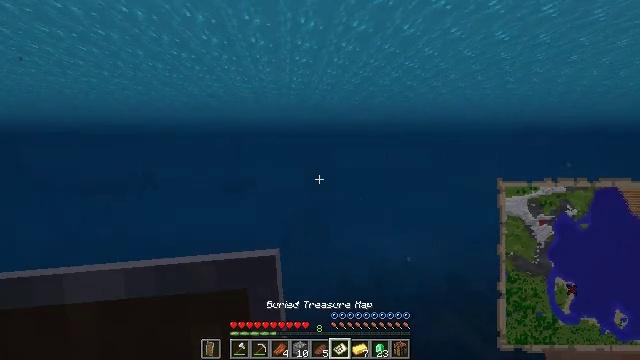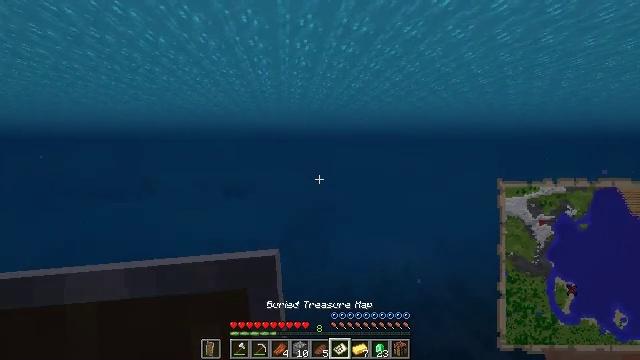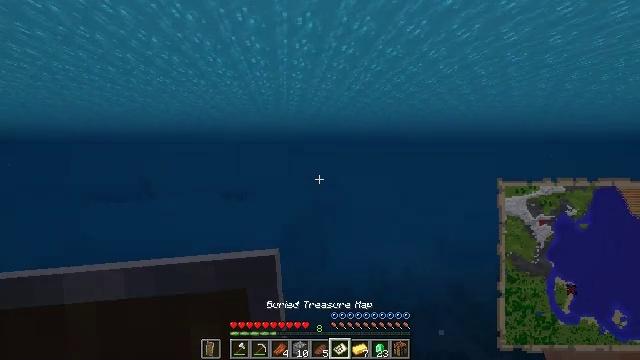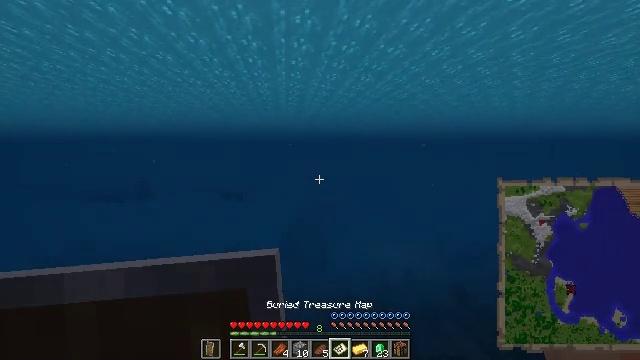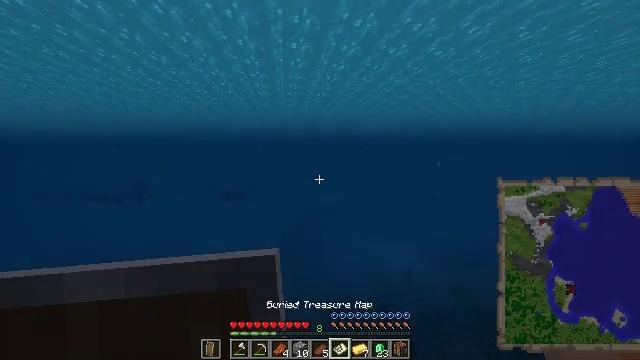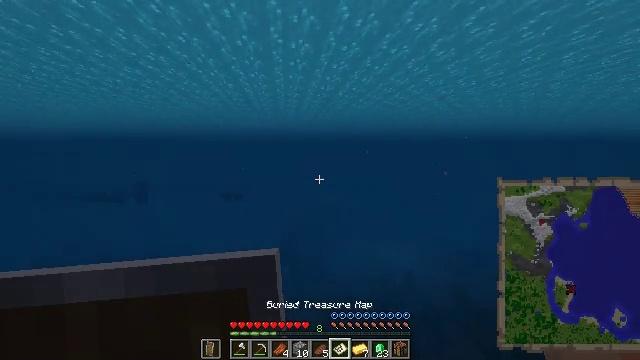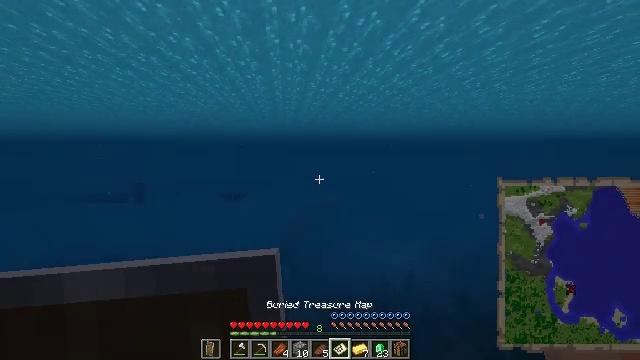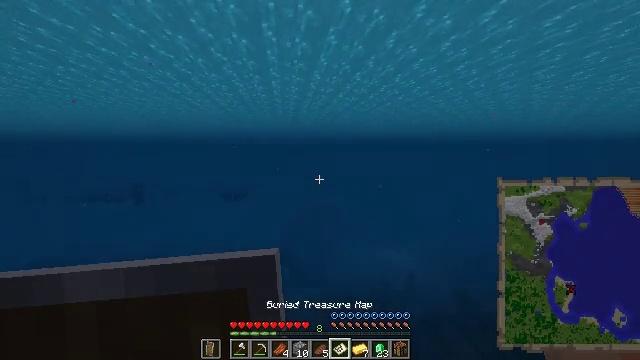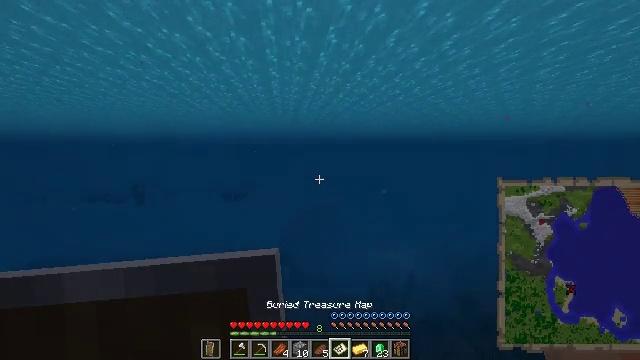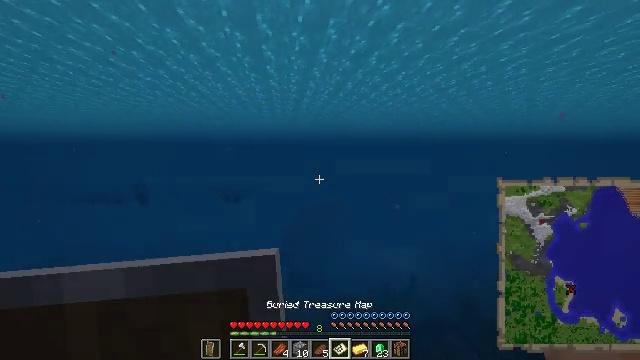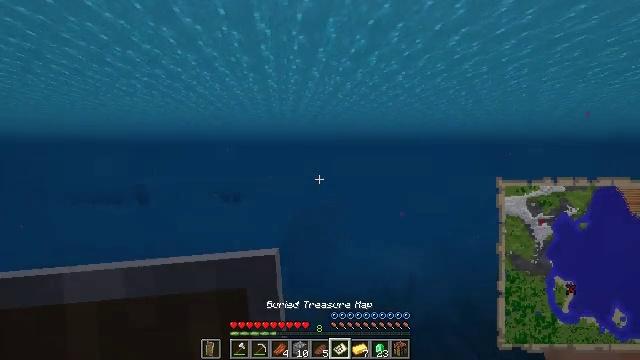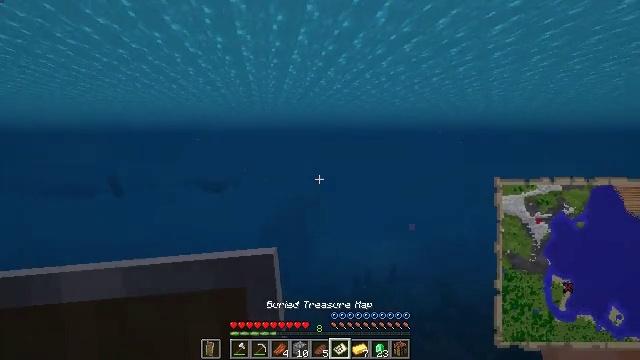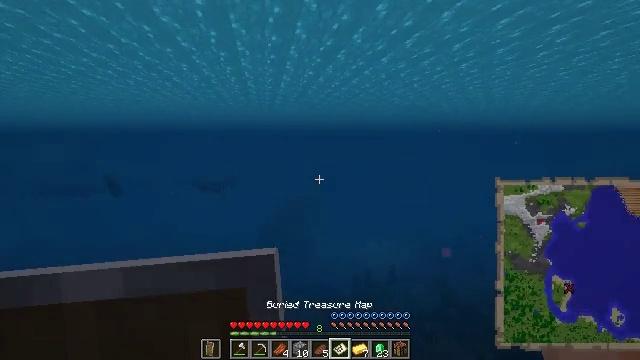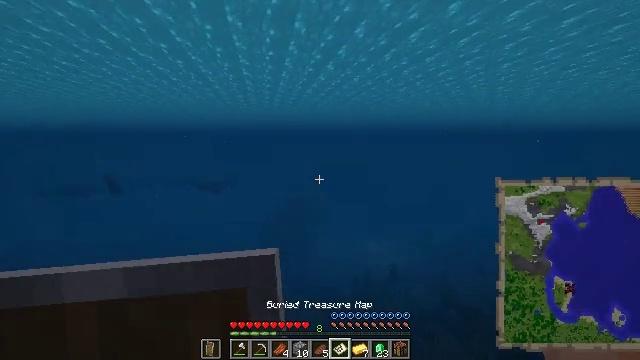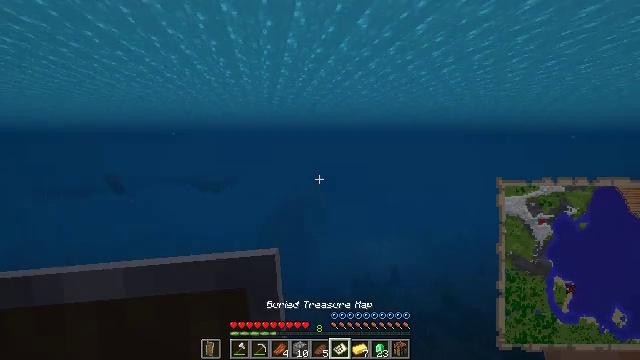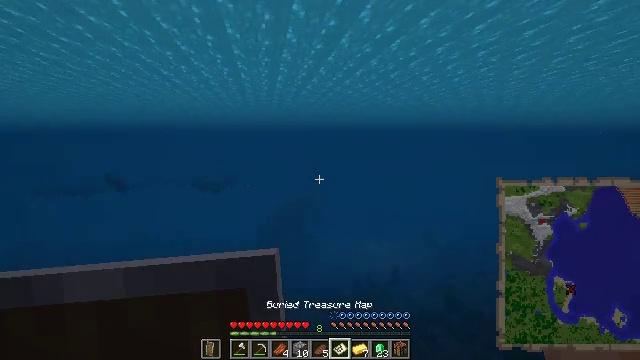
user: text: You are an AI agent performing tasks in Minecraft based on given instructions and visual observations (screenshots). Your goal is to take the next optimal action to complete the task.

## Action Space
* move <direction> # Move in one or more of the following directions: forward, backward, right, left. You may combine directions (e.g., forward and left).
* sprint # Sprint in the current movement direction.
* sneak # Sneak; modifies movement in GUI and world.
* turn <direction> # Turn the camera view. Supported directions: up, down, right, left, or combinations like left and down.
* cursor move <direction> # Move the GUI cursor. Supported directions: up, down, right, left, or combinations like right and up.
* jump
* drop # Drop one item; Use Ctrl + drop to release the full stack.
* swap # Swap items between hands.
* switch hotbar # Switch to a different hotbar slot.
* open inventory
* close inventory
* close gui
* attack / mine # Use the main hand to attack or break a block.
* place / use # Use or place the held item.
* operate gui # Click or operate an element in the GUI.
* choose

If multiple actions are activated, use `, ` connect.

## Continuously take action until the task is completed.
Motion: motion action
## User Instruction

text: Drop a filled map.
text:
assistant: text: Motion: move forward, sprint, turn up, jump
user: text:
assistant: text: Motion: move forward, sprint, jump
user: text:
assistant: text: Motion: move forward, sprint, jump
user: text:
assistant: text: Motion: move forward, sprint, jump
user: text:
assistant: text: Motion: move forward, sprint, jump
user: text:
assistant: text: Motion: move forward, sprint
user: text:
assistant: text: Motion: move forward, sprint
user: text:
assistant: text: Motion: move forward, sprint
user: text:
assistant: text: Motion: move forward, sprint
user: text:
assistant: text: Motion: move forward, sprint
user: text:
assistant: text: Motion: move forward, sprint, turn right and down
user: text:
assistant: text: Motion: move forward, sprint
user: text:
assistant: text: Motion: move forward, sprint
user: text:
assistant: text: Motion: move forward, sprint
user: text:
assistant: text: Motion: move forward, sprint
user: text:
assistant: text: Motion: move forward, sprint, jump
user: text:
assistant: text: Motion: move forward, sprint, jump
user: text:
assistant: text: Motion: move forward, sprint, jump
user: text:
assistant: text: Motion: move forward, sprint, jump
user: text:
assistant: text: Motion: move forward, sprint, jump
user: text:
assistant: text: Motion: move forward, sprint, jump
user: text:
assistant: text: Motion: move forward, sprint, jump
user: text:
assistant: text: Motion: move forward, sprint, jump
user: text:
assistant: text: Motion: move forward, sprint, jump
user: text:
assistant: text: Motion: move forward, sprint, jump
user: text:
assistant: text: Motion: move forward, sprint, jump
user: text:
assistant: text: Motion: move forward, sprint, jump
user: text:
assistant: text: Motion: move forward, sprint, jump
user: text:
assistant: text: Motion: move forward, sprint, jump
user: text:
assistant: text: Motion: move forward, sprint, jump